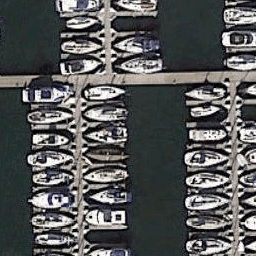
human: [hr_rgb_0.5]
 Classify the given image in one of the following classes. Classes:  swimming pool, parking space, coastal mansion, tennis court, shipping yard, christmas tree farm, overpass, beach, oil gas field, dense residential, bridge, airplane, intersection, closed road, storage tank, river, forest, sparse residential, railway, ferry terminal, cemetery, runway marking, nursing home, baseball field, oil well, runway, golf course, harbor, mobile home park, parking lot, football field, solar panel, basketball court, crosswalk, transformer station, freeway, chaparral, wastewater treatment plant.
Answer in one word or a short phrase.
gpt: harbor